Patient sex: F
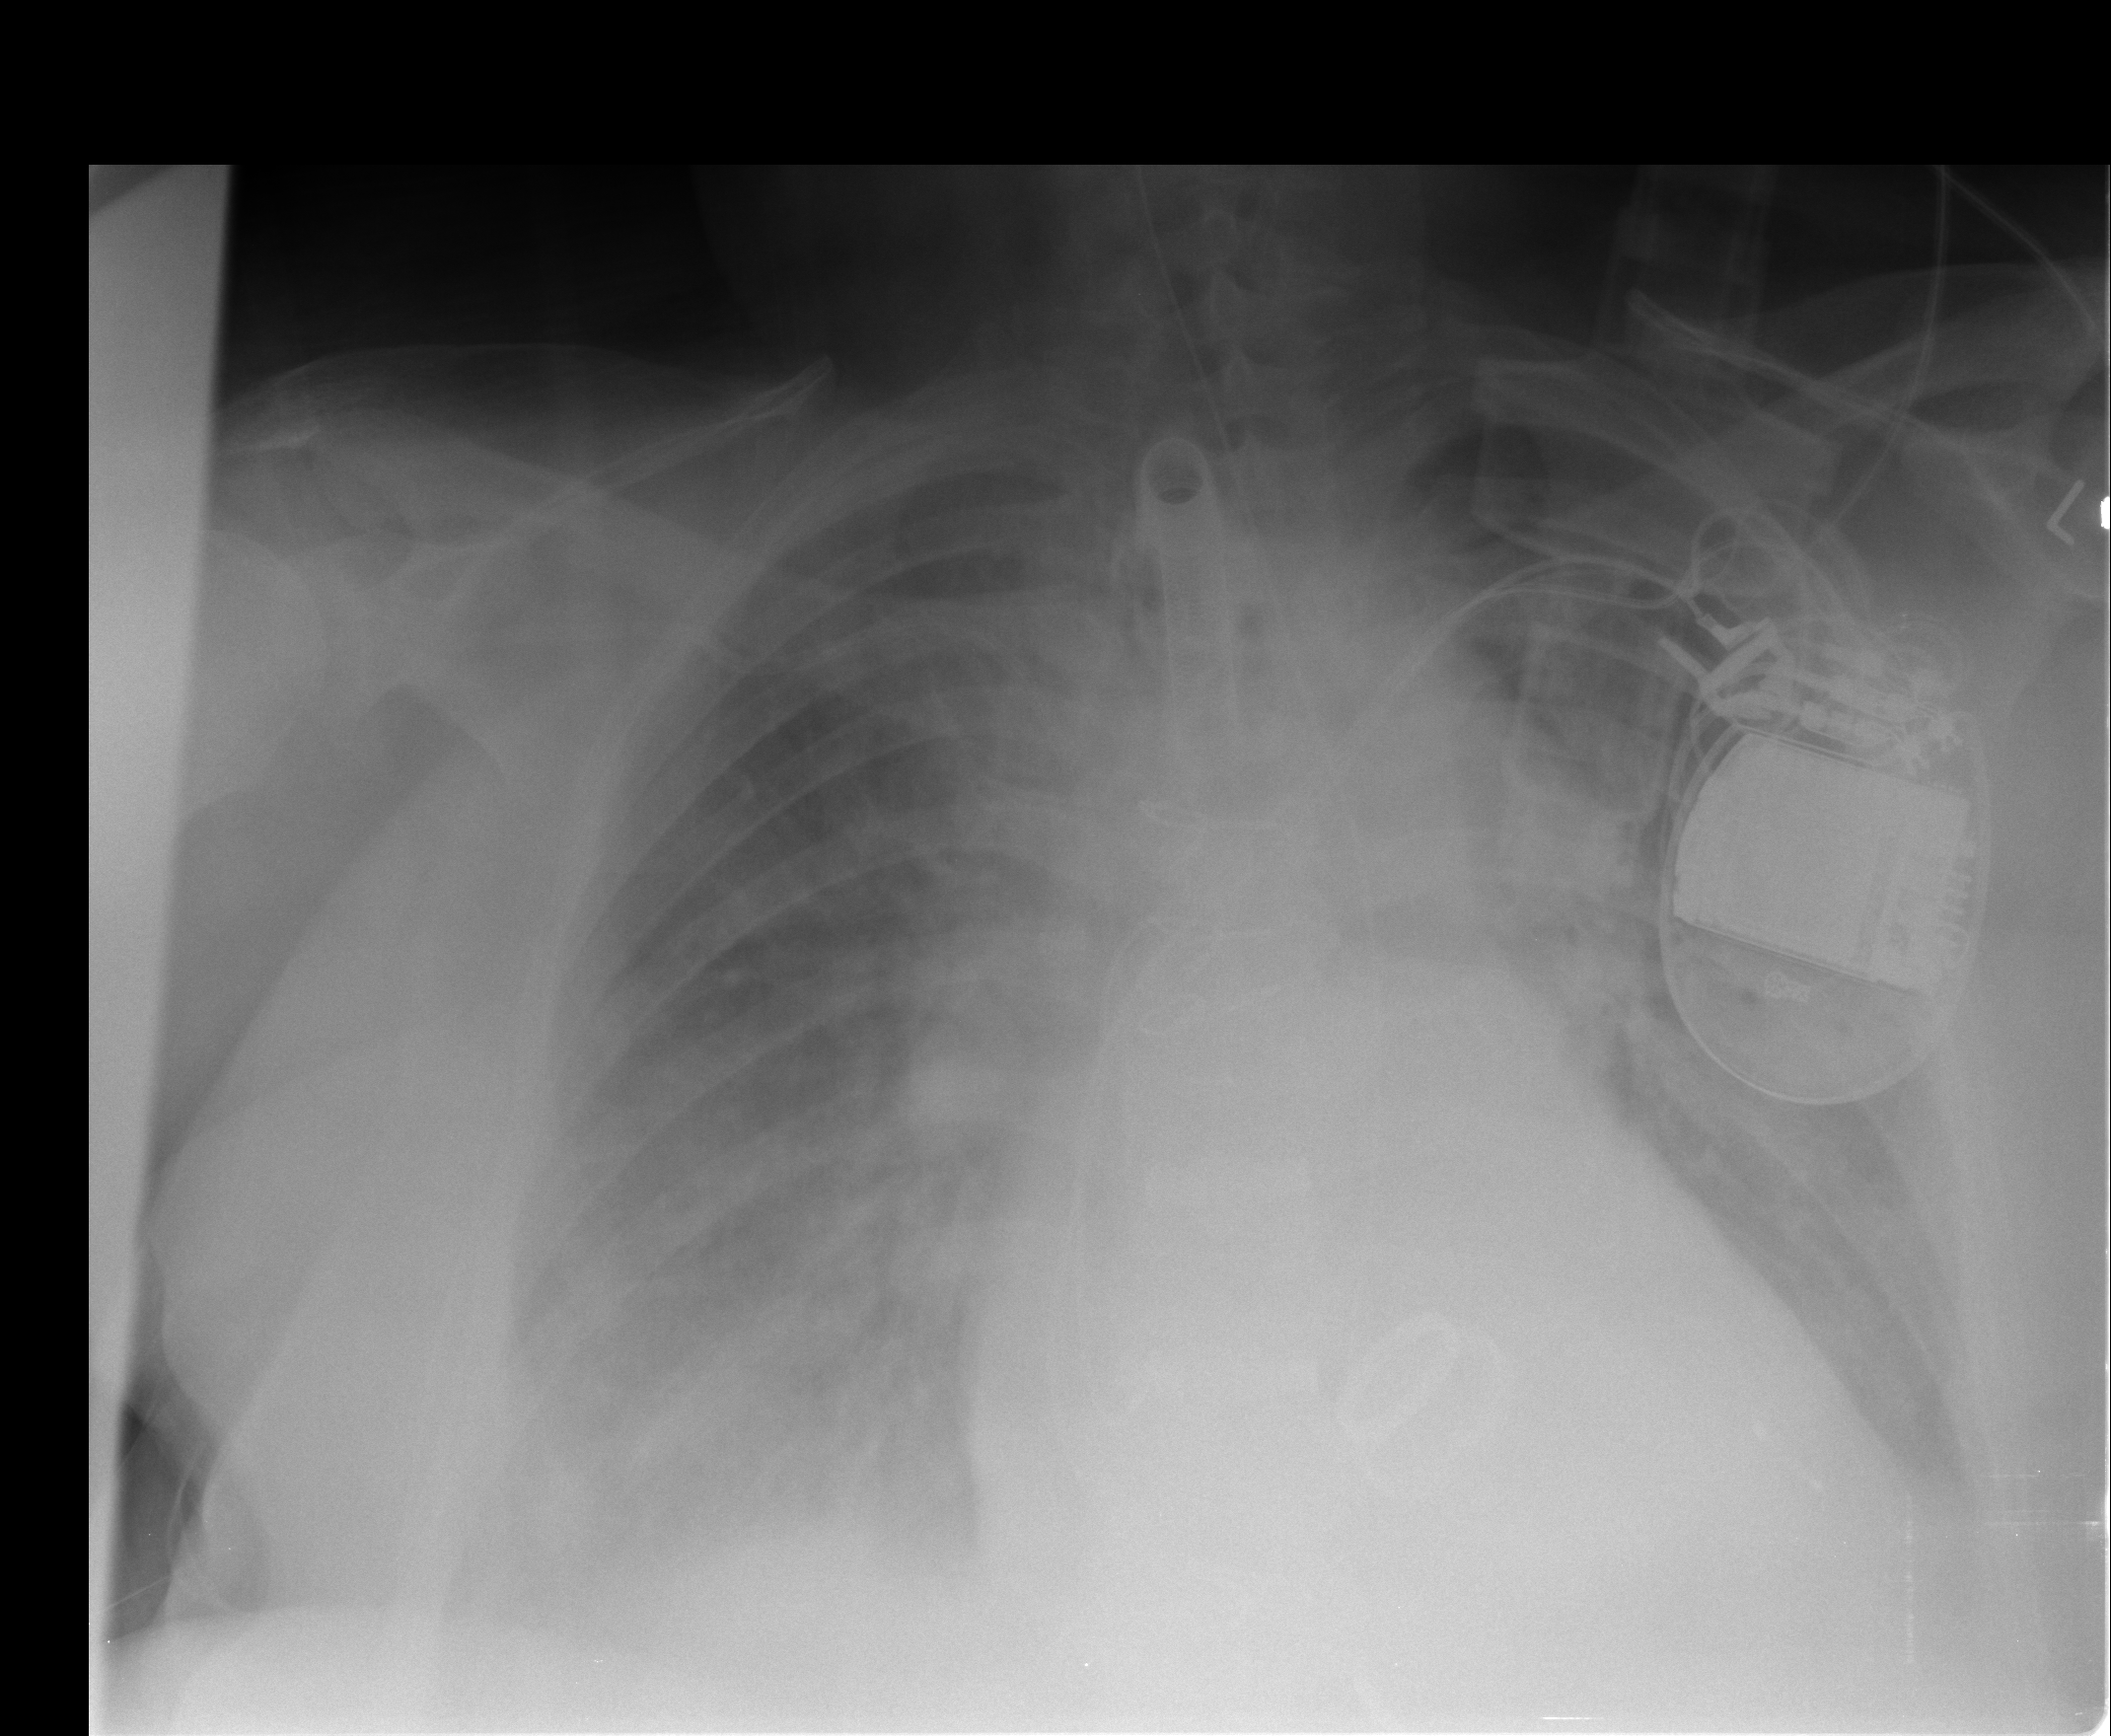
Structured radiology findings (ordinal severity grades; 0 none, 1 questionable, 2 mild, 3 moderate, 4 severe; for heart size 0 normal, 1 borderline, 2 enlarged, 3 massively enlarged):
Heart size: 2
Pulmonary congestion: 3
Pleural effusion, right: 2
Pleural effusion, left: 2
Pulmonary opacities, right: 4
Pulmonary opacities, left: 4
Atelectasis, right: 2
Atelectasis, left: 2